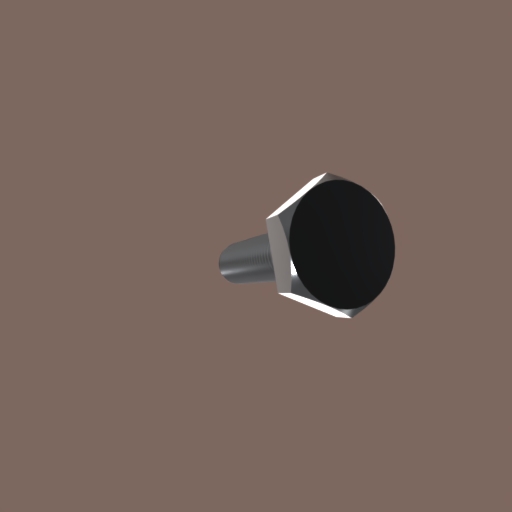
Label: bolt